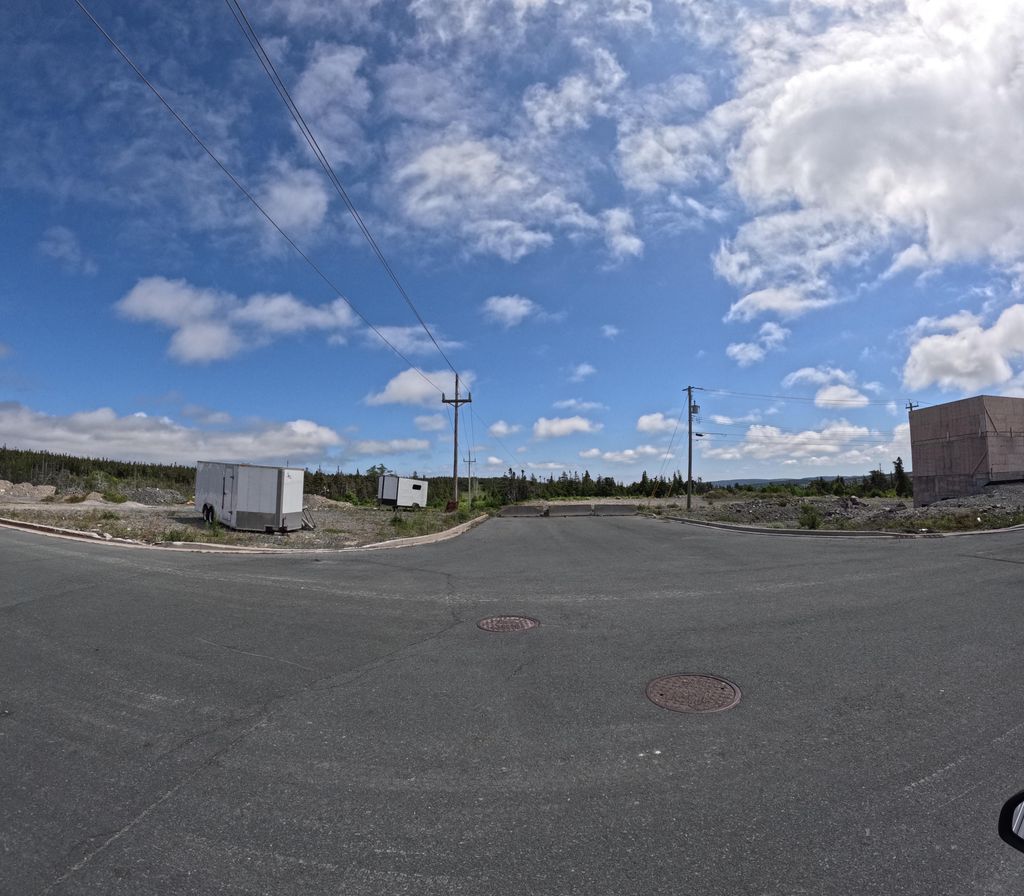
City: st_johns